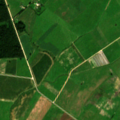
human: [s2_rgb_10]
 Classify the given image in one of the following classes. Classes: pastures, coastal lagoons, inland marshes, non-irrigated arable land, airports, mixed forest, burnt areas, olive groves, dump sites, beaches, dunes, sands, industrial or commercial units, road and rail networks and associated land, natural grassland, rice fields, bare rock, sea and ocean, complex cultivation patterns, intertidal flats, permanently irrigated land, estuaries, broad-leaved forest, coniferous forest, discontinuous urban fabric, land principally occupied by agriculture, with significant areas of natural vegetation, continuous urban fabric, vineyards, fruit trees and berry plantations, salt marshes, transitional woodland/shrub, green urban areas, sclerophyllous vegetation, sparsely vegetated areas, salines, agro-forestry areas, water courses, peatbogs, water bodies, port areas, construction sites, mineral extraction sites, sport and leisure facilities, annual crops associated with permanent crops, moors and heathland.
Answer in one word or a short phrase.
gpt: non-irrigated arable land, pastures, mixed forest